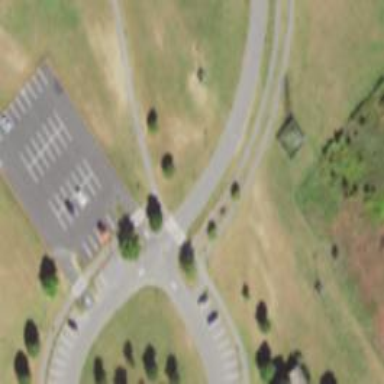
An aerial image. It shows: Crossing road.